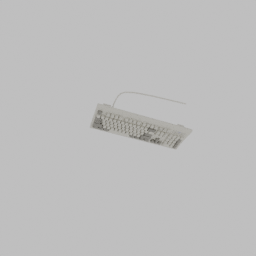
Label: electronics